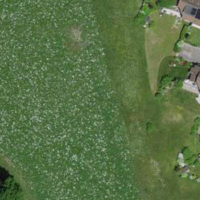
EUNIS habitat code: 52
Species observed at this site:
Juglans regia